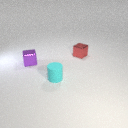
small purple metal cube to the left of small cyan rubber cylinder